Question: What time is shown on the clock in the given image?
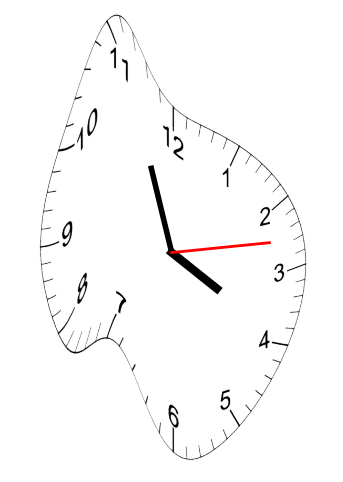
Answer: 03:56:13